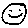
Label: smiley face